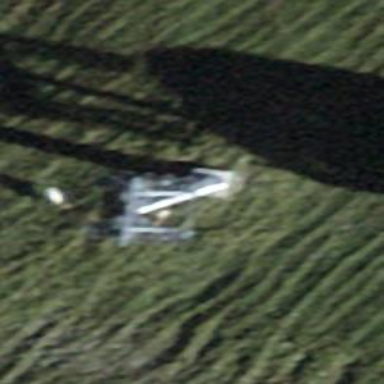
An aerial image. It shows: Chair lift.